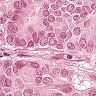
Metastatic tissue present: yes